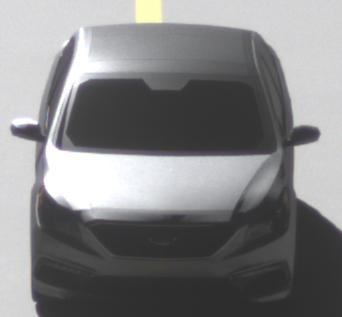
Make: Hyundai
Model: Sonata
Detailed model: Gen. 7
Model produced from: 2015
Model produced until: 2017
Doors: 4
Color: gray
Road condition: dry road
Daytime: morning or afternoon
Contrast: high contrast